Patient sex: F
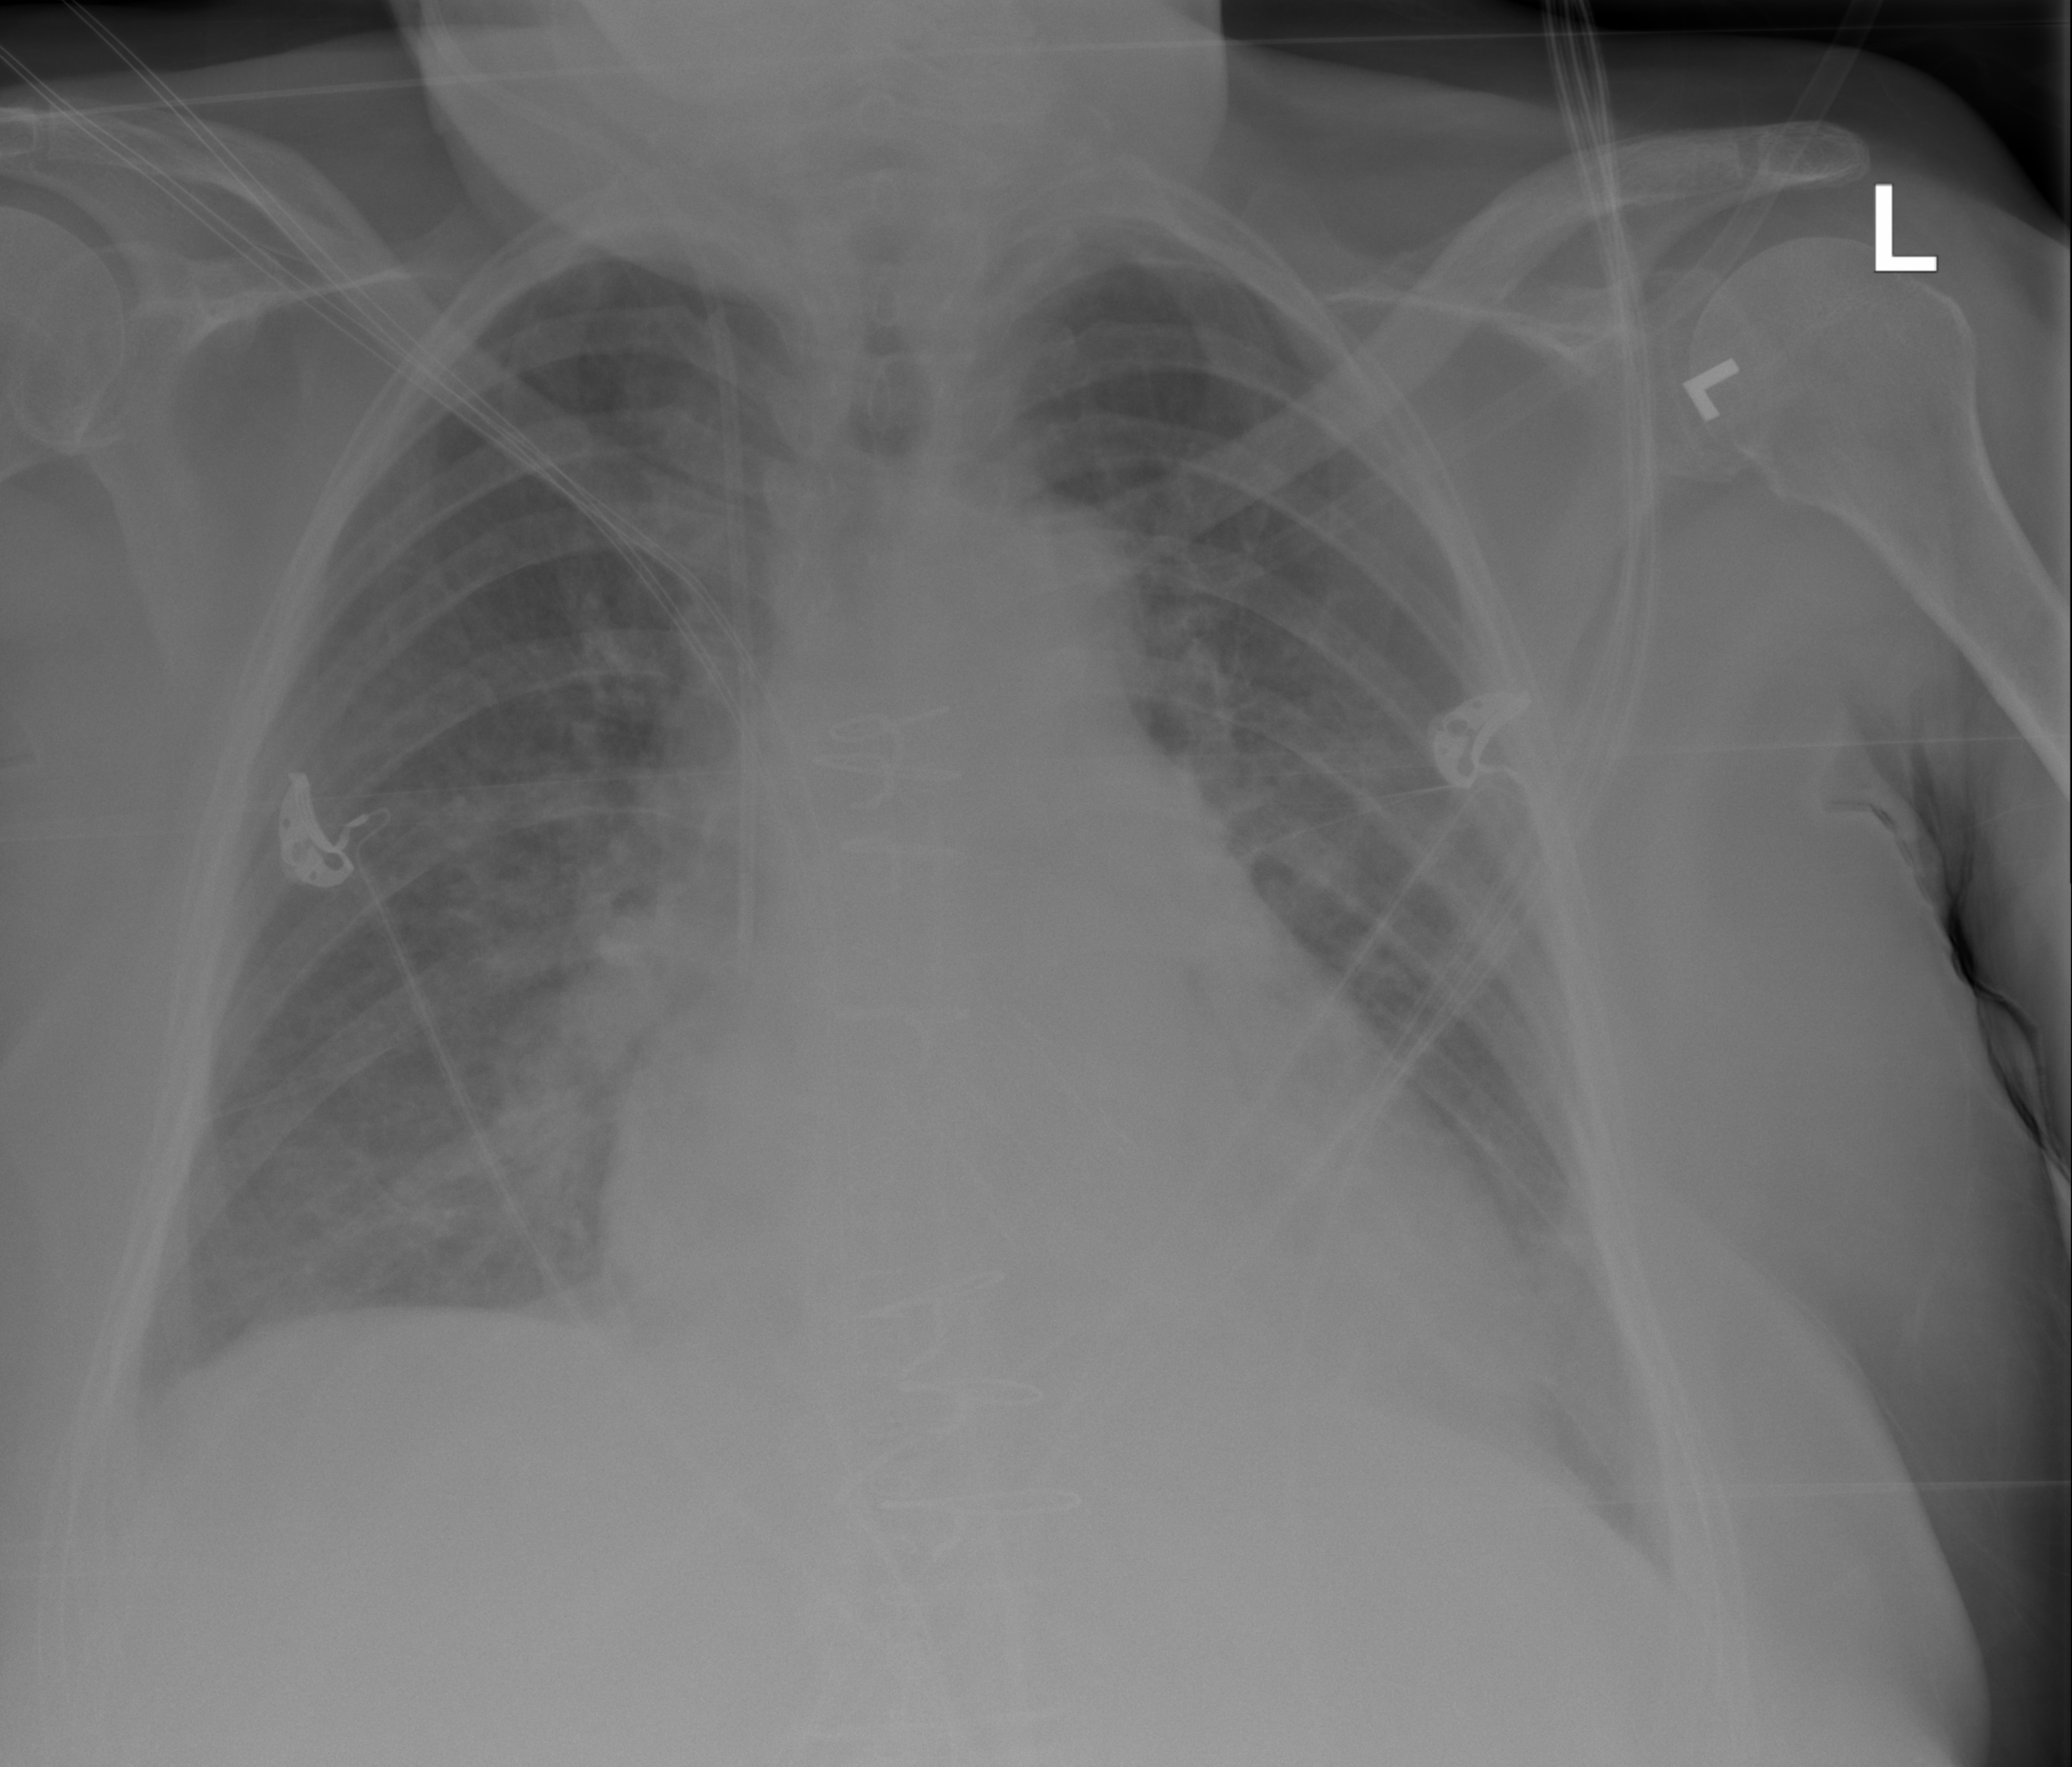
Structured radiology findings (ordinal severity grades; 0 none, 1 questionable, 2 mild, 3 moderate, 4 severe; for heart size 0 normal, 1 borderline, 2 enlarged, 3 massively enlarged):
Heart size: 2
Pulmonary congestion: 2
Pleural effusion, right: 2
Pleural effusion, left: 0
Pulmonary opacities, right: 2
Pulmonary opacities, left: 2
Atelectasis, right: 2
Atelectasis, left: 2